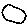
Label: circle